Question: I have a simple 1 user to many relationships database structure.

On my page I am able to use '<%= current_user.about %>' to get the about field for a current user. I would like to get the fields called followed_id and follower_id also for the current user (there may be many). Is there an easy way to do this on the page without calling the controller given there is only one current user?
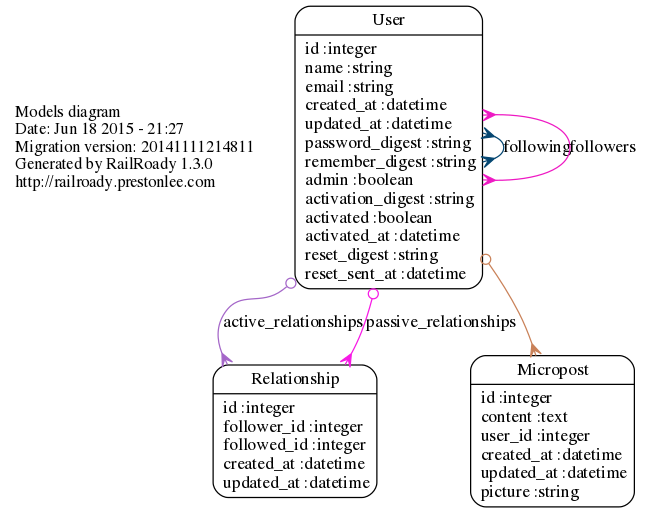
Answer: You could do something like:
'''
<% current_user.relationships.pluck(:followed_id, :follower_id).each do |followed_id, follower_id|
<%= # do some stuff with your followed_id and follower_id variables %>
<% end %>
'''
(the 'pluck' is just so that you only make a single call to your database, instead of one for each 'relationship' - but there are other ways of doing this.)
---
If you can I would strongly consider renaming the 'relationships' table, because that is really a very confusing name for a relational database. It's like having a table called 'table' with columns called 'column', 'row', and 'select'.